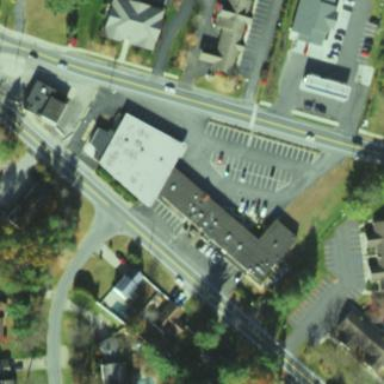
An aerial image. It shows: Parking area with asphalt surface.